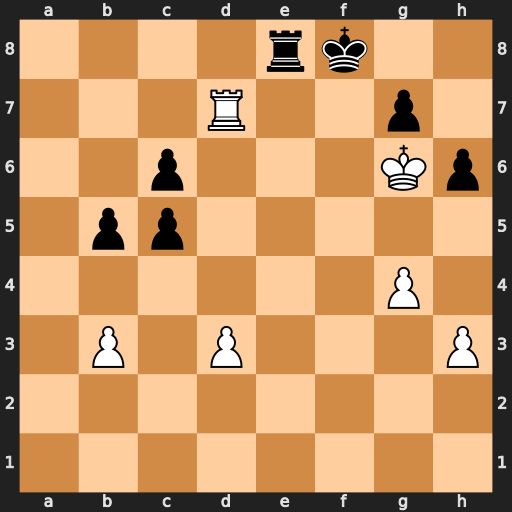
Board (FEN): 4rk2/3R2p1/2p3Kp/1pp5/6P1/1P1P3P/8/8
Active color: w
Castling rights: -
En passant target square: -
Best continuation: Rf7+ Kg8 Rxg7+